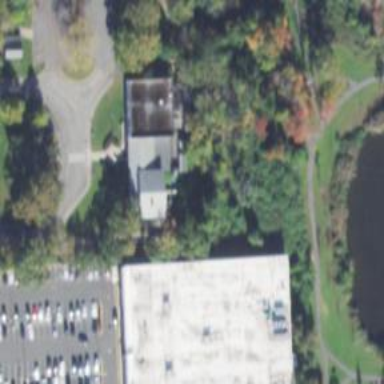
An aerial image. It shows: Retail building.